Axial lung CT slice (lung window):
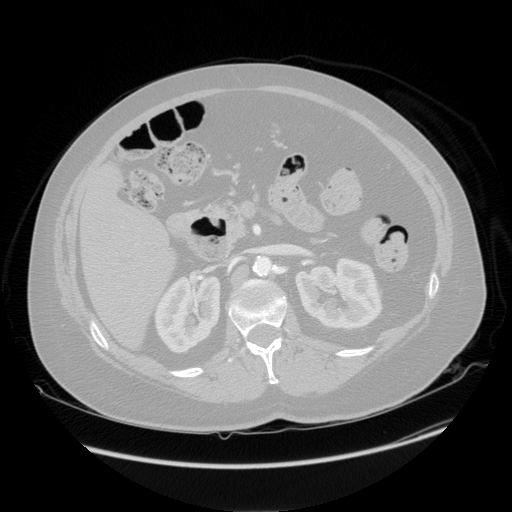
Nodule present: no